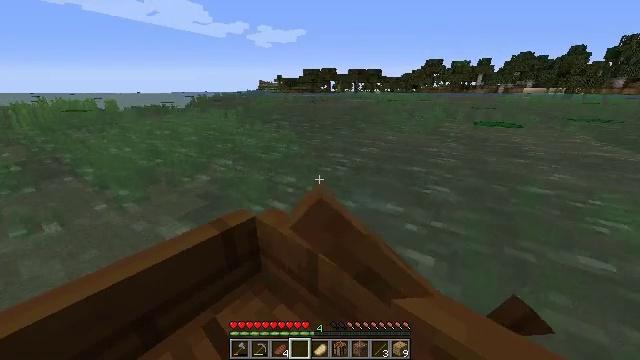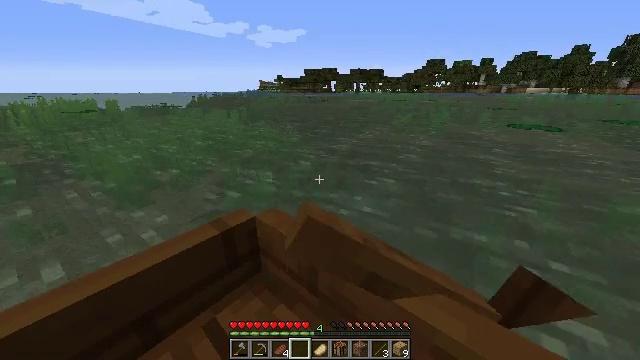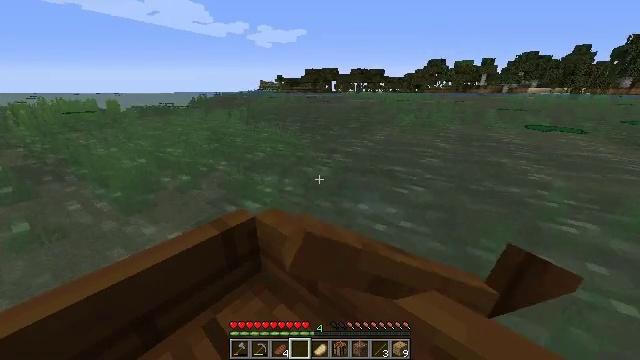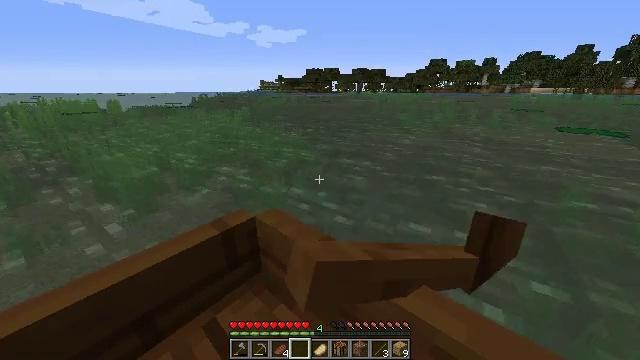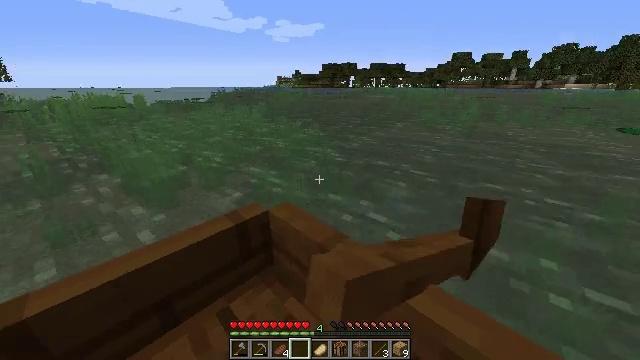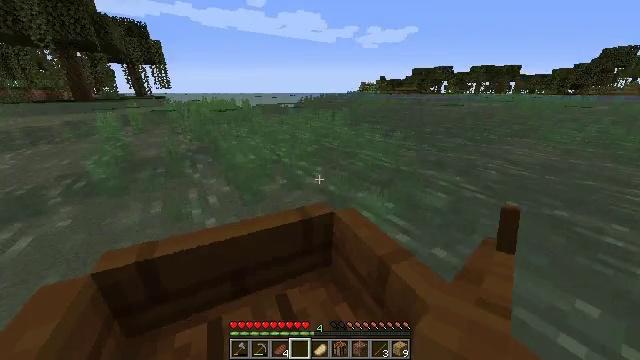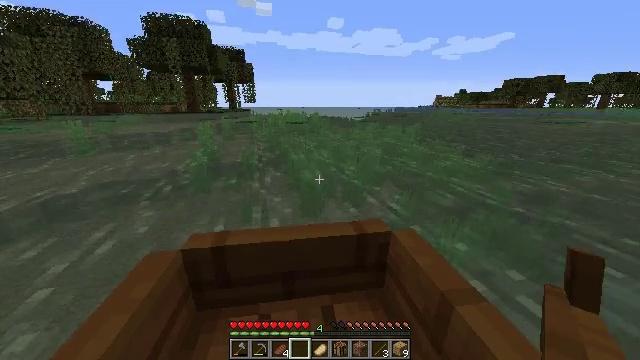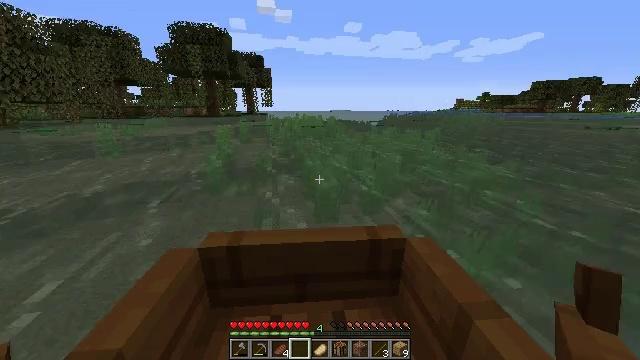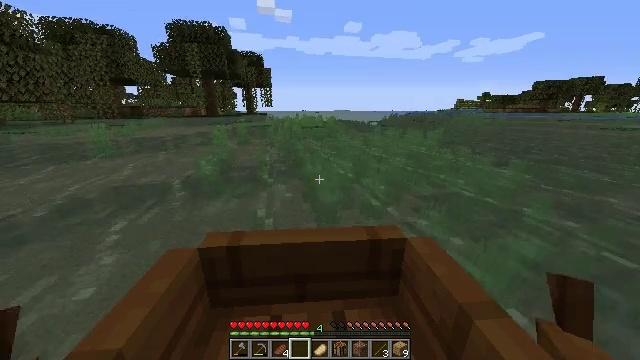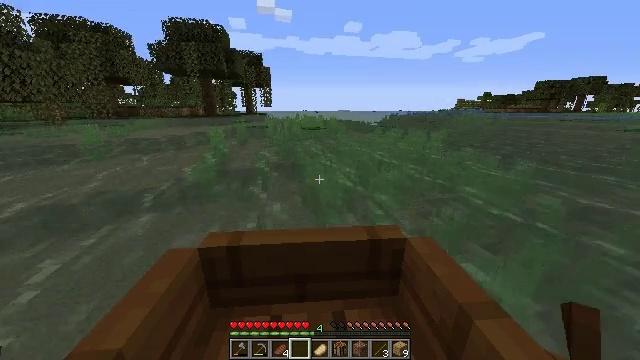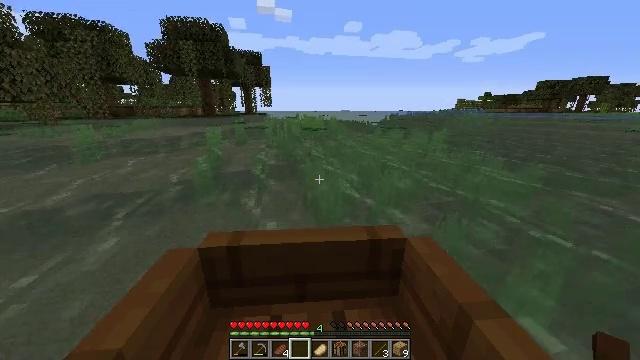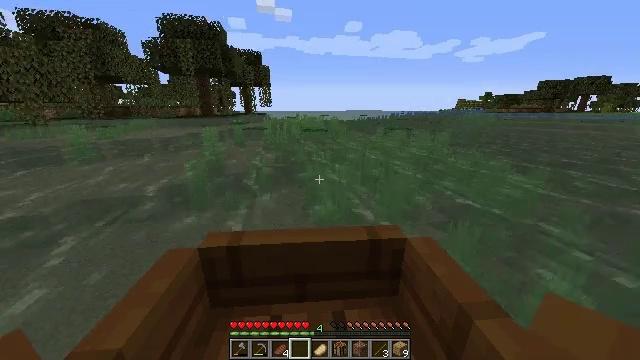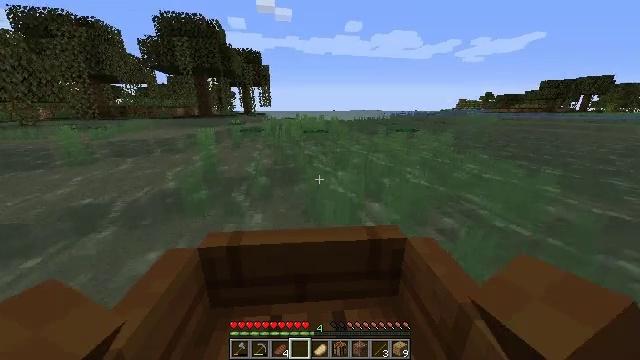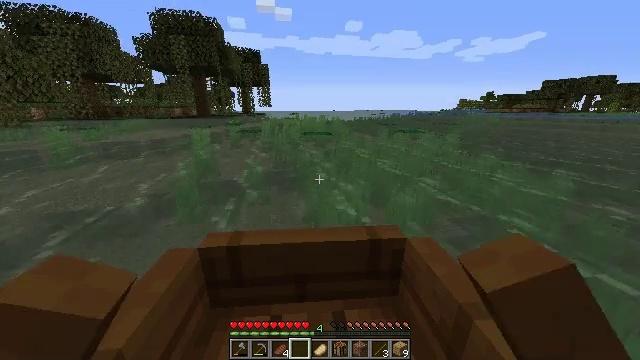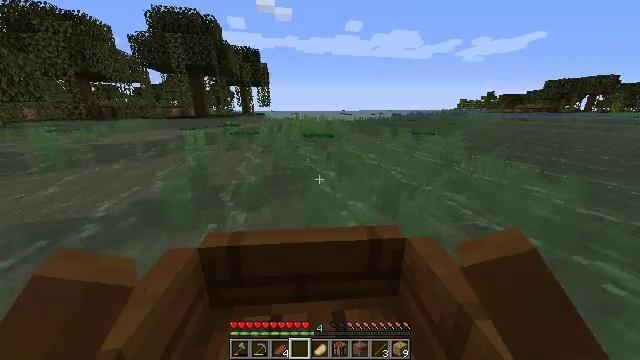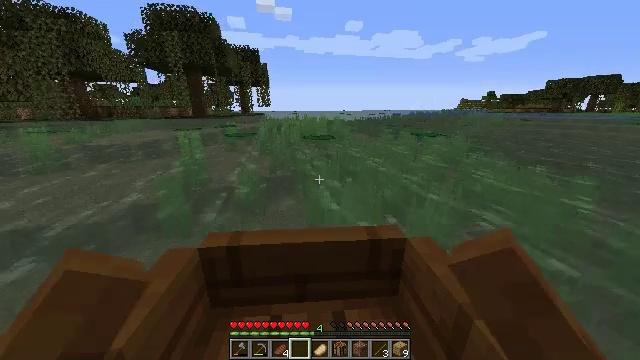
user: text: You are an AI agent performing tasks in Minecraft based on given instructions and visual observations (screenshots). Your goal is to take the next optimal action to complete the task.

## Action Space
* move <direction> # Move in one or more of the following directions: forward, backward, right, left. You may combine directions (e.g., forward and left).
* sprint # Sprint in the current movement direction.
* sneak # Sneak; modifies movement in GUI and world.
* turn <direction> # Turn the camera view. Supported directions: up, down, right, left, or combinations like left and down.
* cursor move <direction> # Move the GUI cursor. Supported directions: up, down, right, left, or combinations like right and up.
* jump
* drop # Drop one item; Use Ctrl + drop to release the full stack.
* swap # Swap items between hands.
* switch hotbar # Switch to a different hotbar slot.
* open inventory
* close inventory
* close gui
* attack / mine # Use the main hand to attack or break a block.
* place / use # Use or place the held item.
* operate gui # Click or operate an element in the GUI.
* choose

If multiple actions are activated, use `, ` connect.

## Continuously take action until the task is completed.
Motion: motion action
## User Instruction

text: Gather seagrass near the seafloor.
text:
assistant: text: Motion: move forward
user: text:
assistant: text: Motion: move forward
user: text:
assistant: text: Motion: move forward
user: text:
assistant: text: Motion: move forward, turn left and down
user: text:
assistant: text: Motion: move forward, turn left and up
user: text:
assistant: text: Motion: move forward, turn left and up
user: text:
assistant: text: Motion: move forward, turn left
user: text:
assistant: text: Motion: move forward
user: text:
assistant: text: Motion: move forward
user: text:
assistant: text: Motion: move forward
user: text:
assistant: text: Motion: move forward
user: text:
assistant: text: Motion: move forward
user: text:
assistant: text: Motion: move forward
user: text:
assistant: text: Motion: move forward
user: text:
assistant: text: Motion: move forward and move right
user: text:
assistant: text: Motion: move forward and move right
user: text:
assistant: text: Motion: move forward and move right
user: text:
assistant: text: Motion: move forward and move right
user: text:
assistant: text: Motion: move forward and move right
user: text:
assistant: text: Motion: move forward
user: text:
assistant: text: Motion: move forward
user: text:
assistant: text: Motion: move forward
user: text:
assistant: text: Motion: move forward
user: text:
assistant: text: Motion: move forward
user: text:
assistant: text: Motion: move forward
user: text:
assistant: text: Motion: move forward
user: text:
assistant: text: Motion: move forward
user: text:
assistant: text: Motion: move forward
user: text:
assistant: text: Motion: move forward
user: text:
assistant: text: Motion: move forward